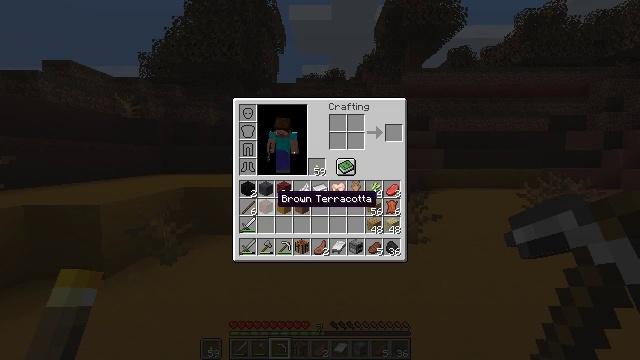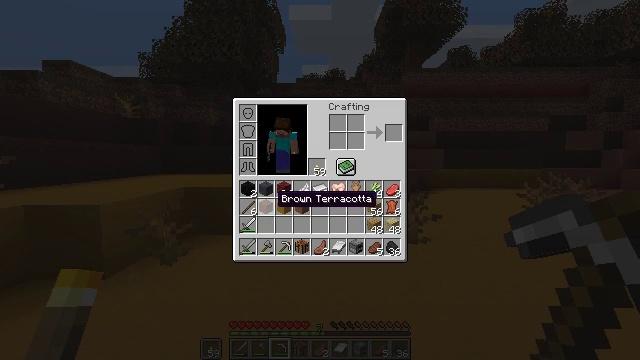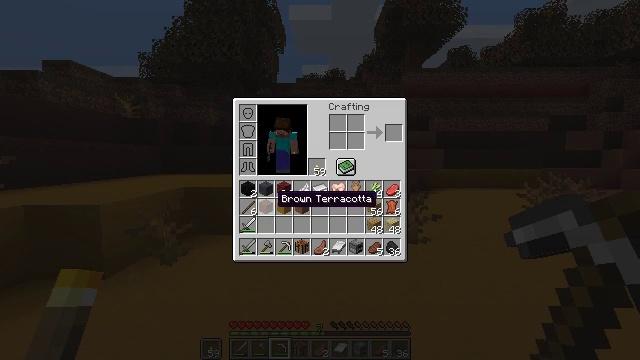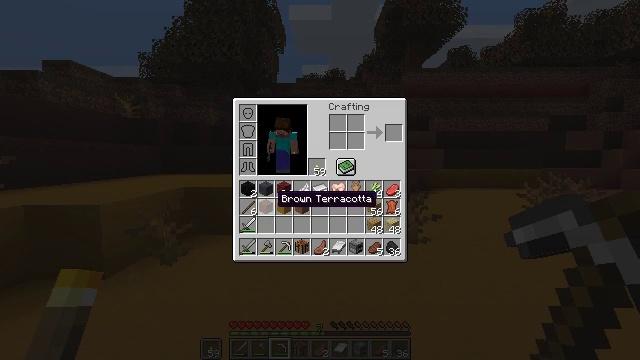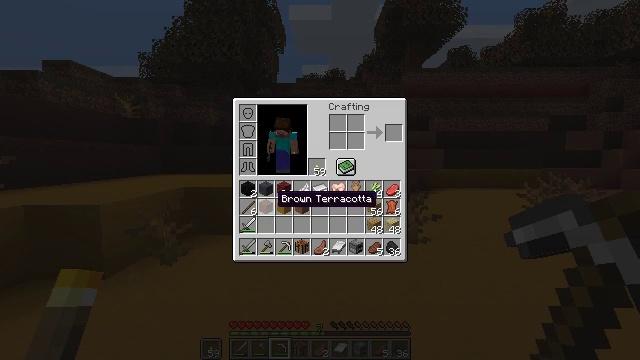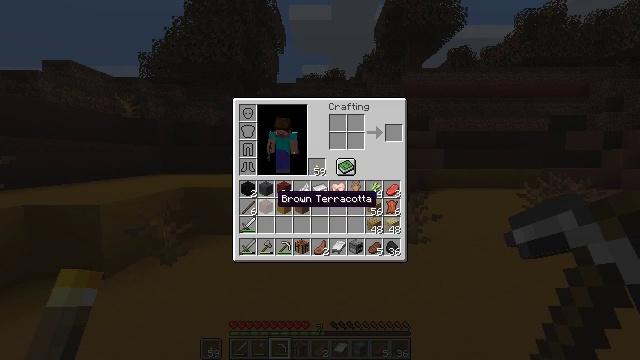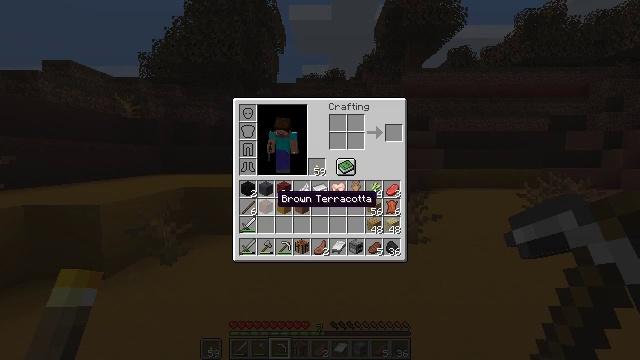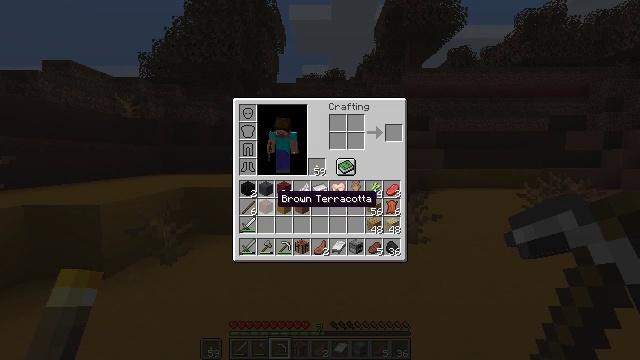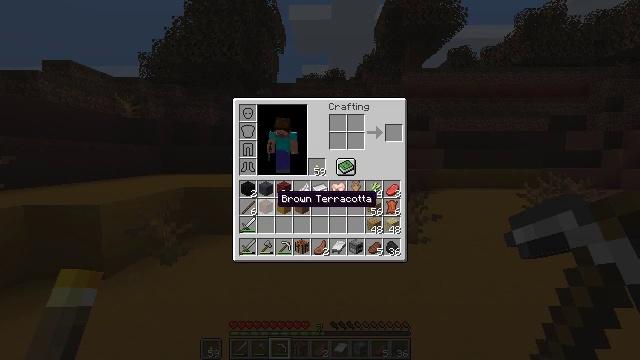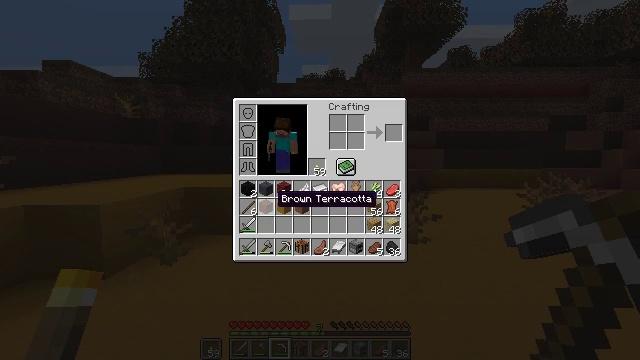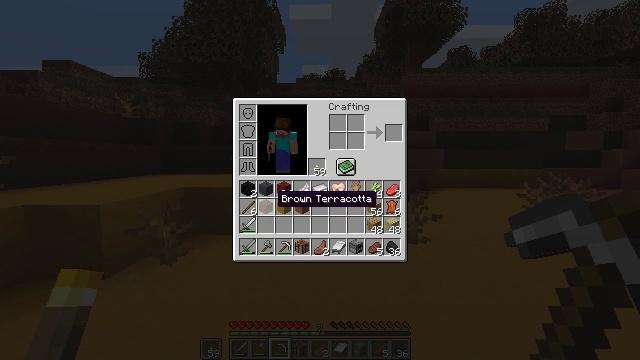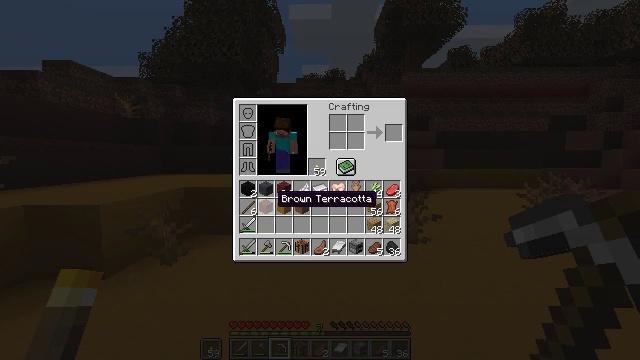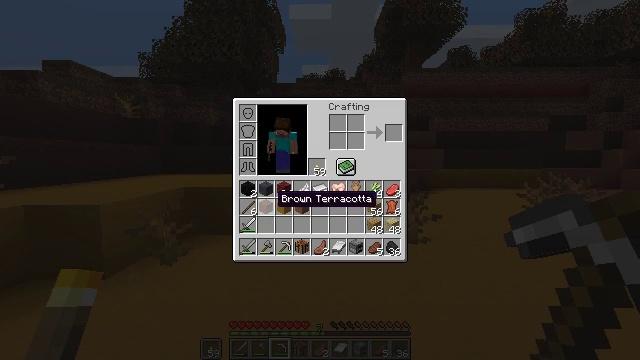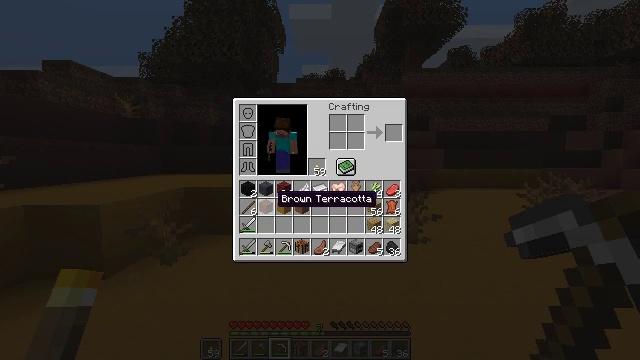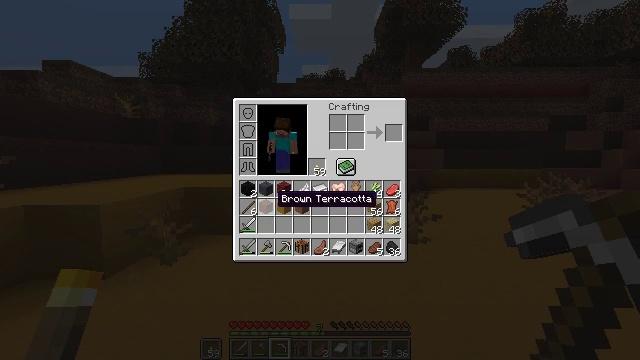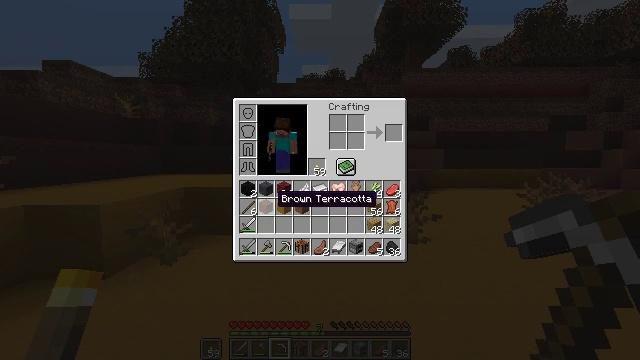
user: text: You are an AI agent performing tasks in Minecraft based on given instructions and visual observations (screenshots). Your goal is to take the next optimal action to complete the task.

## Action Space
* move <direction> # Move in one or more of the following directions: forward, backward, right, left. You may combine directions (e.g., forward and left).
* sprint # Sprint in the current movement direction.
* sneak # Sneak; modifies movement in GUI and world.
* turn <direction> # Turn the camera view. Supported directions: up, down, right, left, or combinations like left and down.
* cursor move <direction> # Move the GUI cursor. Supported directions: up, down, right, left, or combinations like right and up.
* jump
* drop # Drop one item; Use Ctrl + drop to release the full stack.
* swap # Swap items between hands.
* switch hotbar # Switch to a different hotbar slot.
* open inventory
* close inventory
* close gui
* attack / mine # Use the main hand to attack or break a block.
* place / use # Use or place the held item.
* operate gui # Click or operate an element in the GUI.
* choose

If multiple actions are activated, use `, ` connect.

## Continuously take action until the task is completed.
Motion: motion action
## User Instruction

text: Use a pickaxe to mine brown terracotta.
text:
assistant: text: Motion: no_op
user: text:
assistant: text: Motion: no_op
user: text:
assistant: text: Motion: no_op
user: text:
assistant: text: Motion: no_op
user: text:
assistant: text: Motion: no_op
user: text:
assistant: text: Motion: no_op
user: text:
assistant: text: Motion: no_op
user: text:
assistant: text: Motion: no_op
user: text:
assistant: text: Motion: no_op
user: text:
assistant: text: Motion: no_op
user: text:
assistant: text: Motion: no_op
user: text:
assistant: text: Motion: no_op
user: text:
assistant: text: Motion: no_op
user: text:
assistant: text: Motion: no_op
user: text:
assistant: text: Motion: no_op
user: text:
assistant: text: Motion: no_op
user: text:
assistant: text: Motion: no_op
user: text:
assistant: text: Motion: cursor move right and up
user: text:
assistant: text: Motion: cursor move right and up
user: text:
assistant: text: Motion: cursor move right and up
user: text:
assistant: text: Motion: cursor move right
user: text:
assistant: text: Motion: cursor move right
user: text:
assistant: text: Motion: cursor move right
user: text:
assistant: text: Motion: cursor move right
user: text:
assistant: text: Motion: no_op
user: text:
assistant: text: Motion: no_op
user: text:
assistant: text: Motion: no_op
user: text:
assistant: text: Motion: no_op
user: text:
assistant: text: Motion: no_op
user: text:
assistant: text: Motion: no_op